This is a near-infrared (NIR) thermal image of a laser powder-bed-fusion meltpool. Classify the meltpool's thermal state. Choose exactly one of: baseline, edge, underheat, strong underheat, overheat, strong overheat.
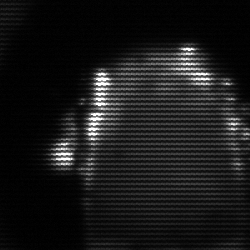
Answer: baseline